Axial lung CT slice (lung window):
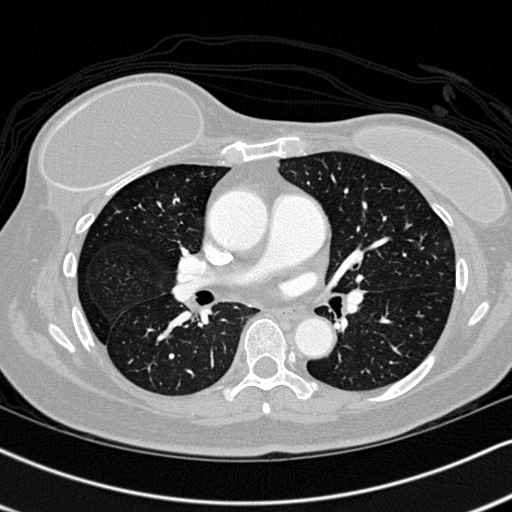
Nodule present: no